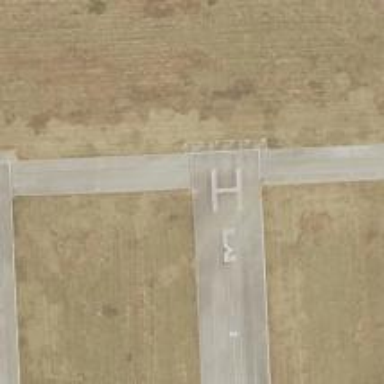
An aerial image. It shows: Asphalt runway at the airport.